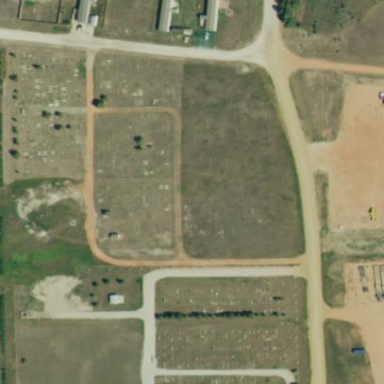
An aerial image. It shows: Cemetery.